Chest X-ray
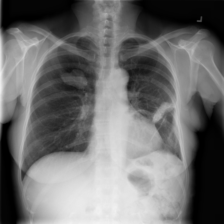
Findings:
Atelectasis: negative
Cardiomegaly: negative
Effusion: negative
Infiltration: negative
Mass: positive
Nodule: negative
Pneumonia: negative
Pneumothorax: negative
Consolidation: negative
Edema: negative
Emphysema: negative
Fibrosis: negative
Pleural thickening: negative
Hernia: negative